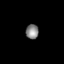
Tissue: skin
Cell type: Epithelial cells
Senescence score: 0.2167
Nuclear area (px): 185
Mean DAPI intensity: 132.286